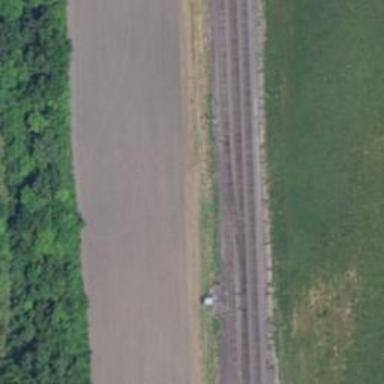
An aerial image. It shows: Railway siding for service.